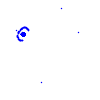
Particle: electron